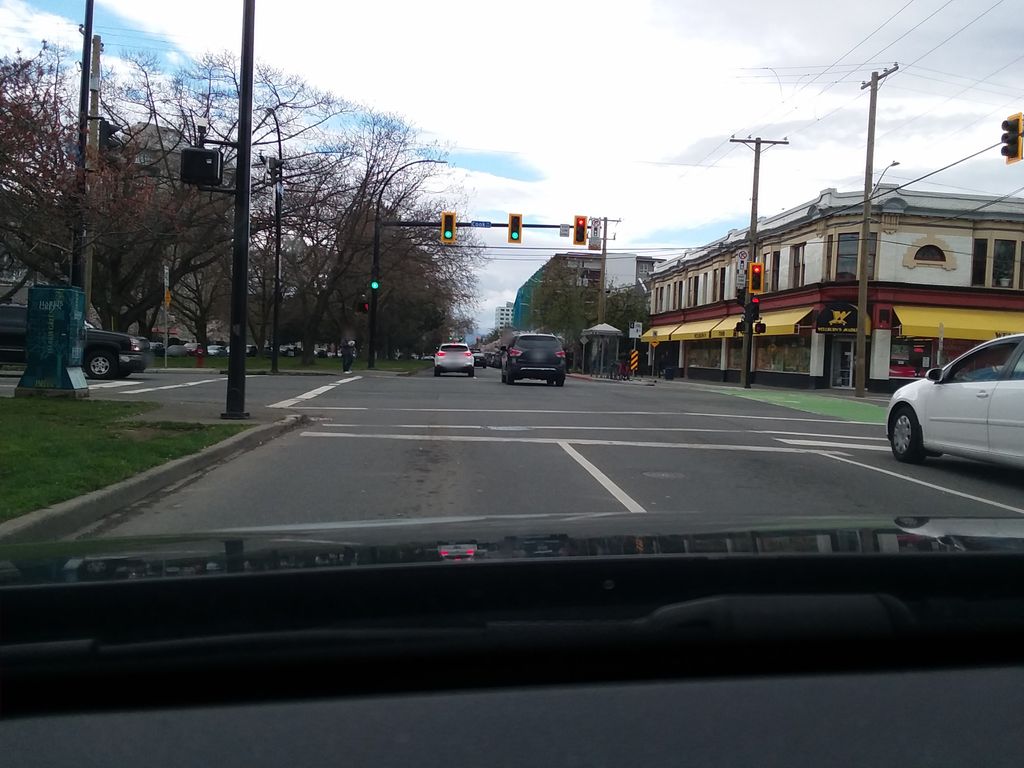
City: victoria